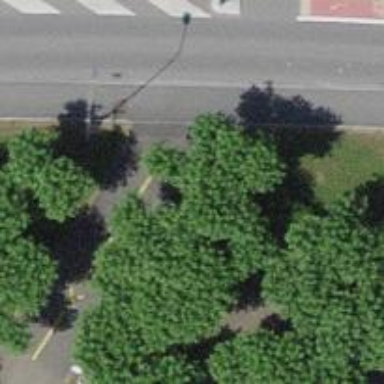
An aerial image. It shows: Bollard barrier.